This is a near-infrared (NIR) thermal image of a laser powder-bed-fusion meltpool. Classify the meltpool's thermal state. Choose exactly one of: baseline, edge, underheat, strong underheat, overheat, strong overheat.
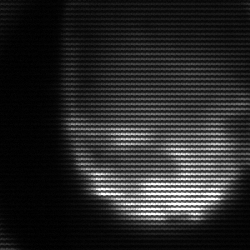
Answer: edge